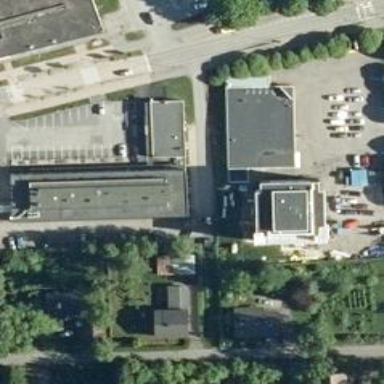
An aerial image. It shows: Pharmacy.